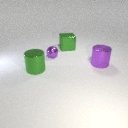
large green metal cube to the left of large purple metal cylinder